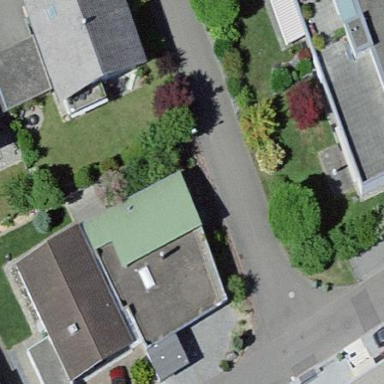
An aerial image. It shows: Building with tiled roof.